Question: my '<fb:request-form>' show incorrect size (width).
here is my code:
'''
<fb:serverFbml style="width:600px;">
<script type="text/fbml">
<fb:fbml>
<fb:request-form
action="<?= BASE_URL; ?>/pages/eid/inc/_send_card.php?ctid=<?= $card_type_id; ?>"
target="_top"
method="POST"
invite="true"
type="Muslimsquare Gift Card"
content="<?= $name; ?> aidsngkh`ngkhwayenuue`ngainwan`iidilfitriiaihkabkhun odyhwangwaakhuncchat`brabkh`ngkhwaykh`ngekhaa khlikpum Accept ephuue`t`brabkh`ngkhwaycchaak <?= $name; ?> aelasngkh`ngkhwayaihkhn`uuen+t`aip <fb:req-choice url='http://www.muslimsquare.com/applications/pages/eid/acp_gift.php?uid=<?= $uid; ?>' label='Accept' />"
<fb:multi-friend-selector
showborder="false"
actiontext="eluue`kephuue`nthiikhunt`ngkaarsngkh`ngkhwayaih">
</fb:request-form>
</fb:fbml>
</script>
</fb:serverFbml>
'''
But when it show in iframe application. it is about 'width:964px;' and my iframe application display some stupid scrollbar like :

How can I fix this issue?
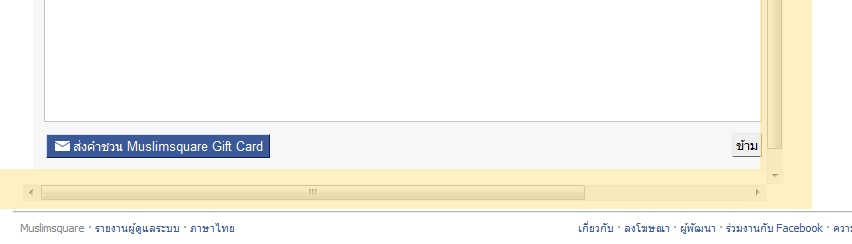
Answer: You need to use '<fb:serverFbml width= "755">' NOT the 'style="width: 755px"' attribute.
See <URL> about this.